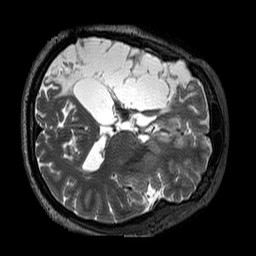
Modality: T2w
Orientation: axial
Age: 40
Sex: male
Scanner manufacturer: siemens
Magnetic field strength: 3 T
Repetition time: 3.2 s
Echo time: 0.567 s